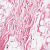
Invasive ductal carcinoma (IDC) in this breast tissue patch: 0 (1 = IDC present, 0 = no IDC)